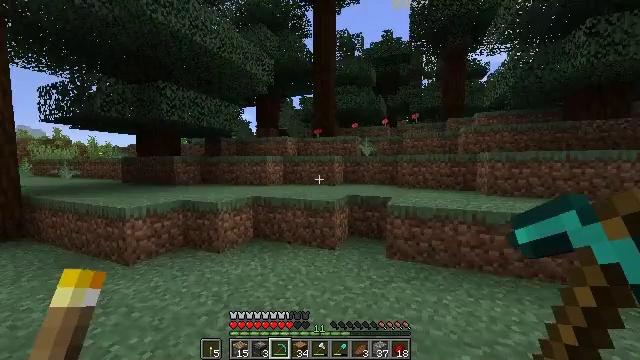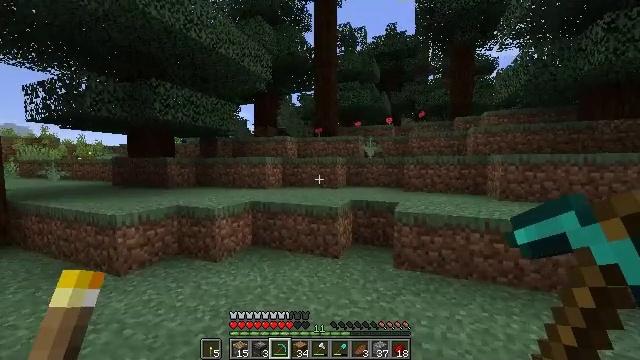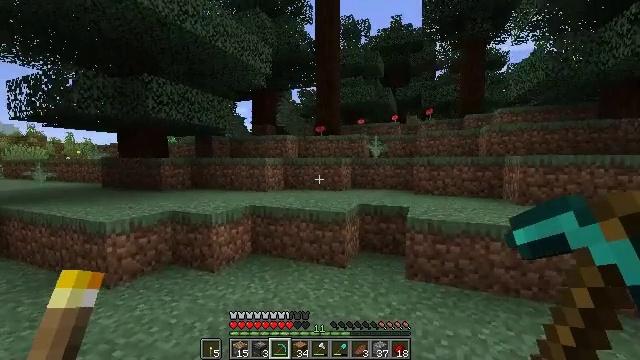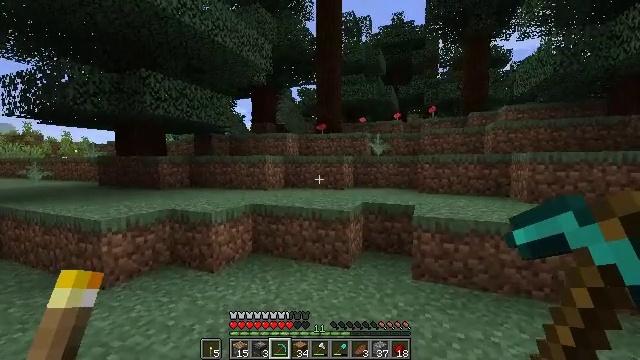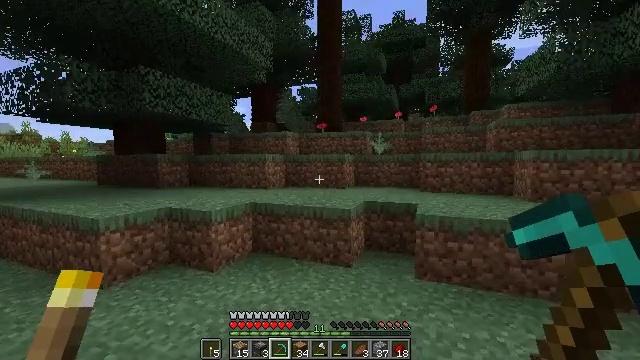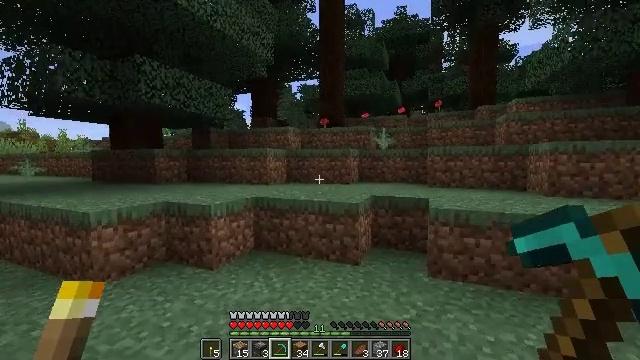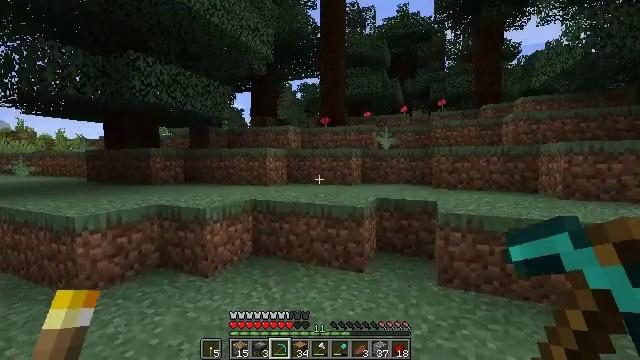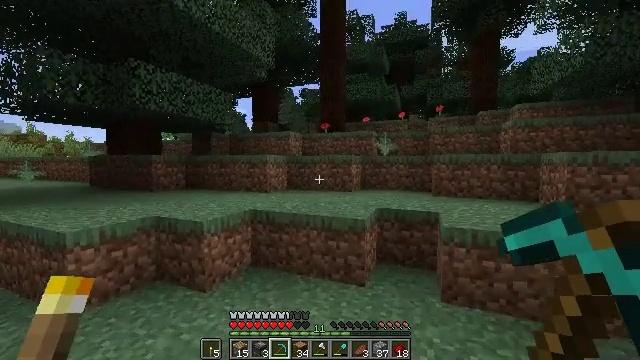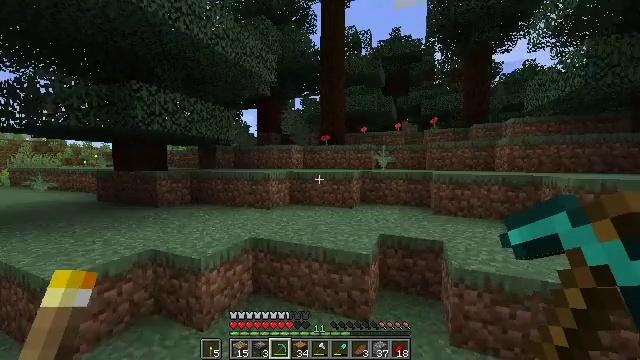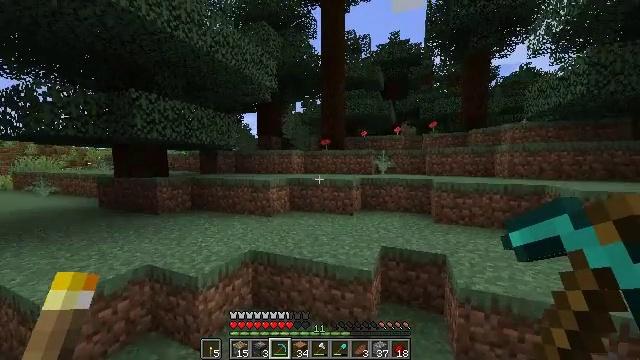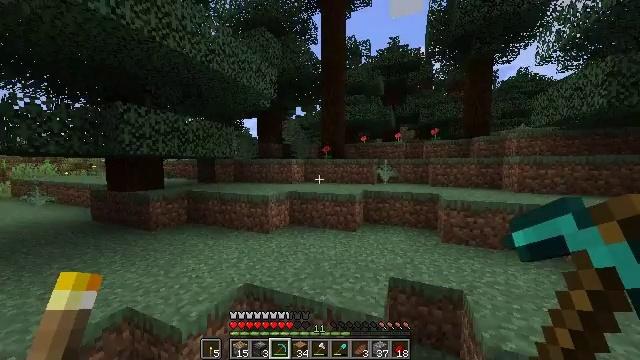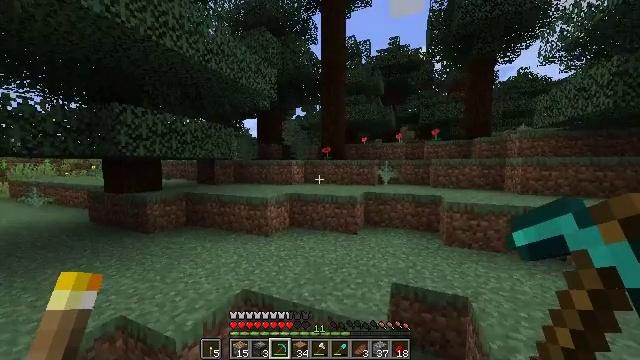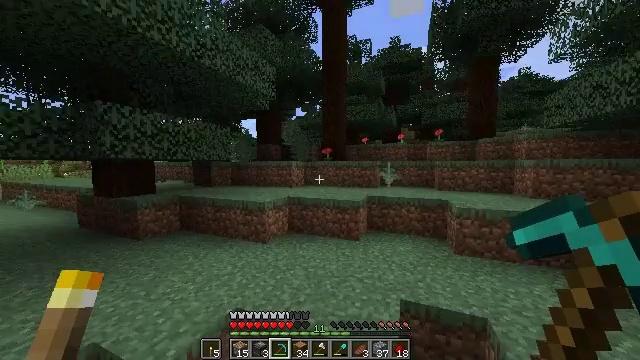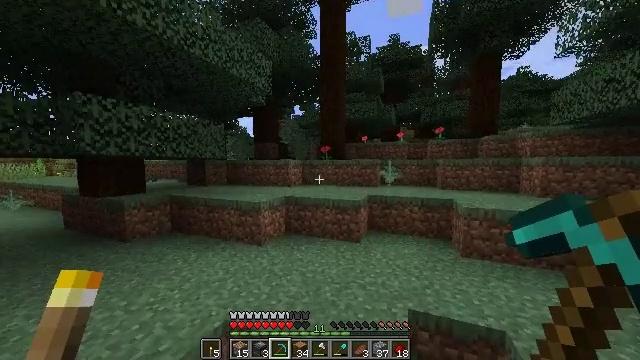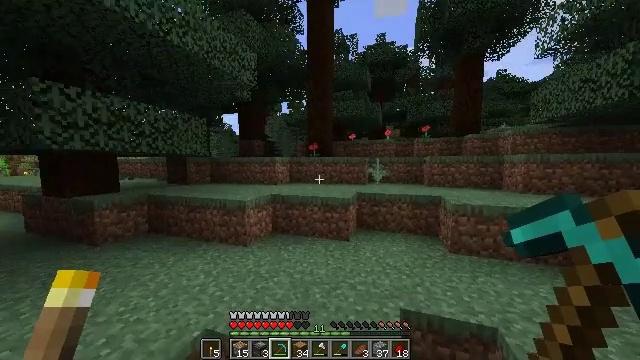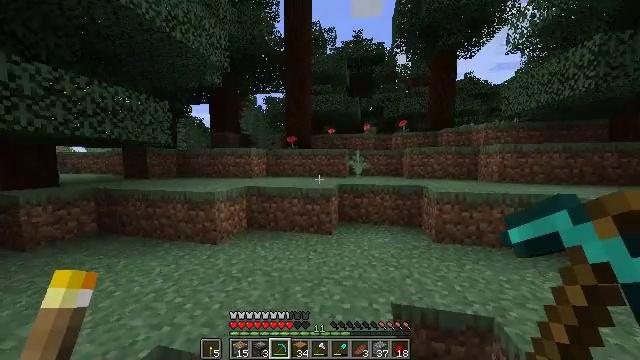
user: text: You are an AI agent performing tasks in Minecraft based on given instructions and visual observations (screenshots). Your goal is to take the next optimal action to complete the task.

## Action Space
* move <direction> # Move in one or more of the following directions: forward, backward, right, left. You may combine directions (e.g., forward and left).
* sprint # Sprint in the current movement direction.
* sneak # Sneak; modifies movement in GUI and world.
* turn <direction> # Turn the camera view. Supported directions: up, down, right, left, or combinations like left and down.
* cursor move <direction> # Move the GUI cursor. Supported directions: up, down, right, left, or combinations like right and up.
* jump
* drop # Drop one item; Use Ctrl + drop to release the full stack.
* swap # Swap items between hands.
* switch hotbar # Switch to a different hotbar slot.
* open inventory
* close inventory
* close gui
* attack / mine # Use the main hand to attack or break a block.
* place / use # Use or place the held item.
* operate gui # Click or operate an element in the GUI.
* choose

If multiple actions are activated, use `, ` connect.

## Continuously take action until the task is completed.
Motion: motion action
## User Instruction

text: Break the sweet berry bush to collect berries.
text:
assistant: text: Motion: move forward, jump
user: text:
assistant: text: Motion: move forward, jump
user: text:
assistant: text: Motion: move forward, jump
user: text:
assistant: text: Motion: move forward, jump
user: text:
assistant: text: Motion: move forward, jump
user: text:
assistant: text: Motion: move forward, sprint, jump
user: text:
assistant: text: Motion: move forward, sprint, jump
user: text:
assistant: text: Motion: move forward, sprint, jump
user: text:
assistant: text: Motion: move forward, sprint, jump
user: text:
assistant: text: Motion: move forward, sprint, jump
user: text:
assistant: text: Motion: move forward, jump
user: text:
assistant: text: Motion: move forward, jump
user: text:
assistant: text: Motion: move forward, jump
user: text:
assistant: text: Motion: move forward, turn right, jump
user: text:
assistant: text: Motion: move forward, turn right, jump
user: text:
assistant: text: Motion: move forward, turn right and down, jump
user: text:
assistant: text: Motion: move forward, turn right, jump
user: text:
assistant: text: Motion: move forward, sprint, turn right, jump
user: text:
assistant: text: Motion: move forward, sprint, jump
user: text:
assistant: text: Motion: move forward, sprint, jump
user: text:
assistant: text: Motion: move forward, sprint, jump
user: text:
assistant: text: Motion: move forward, jump
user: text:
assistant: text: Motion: move forward, jump
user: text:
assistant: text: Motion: move forward, jump
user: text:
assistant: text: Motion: move forward, jump
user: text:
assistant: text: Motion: move forward, sprint, jump
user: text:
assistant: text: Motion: move forward, sprint, jump
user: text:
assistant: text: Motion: move forward, sprint, jump
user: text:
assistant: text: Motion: move forward, sprint, jump
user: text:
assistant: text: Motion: move forward, jump